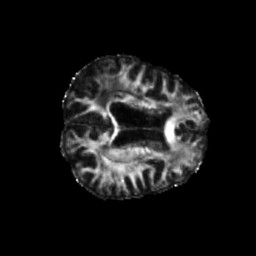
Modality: FA
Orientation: axial
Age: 68
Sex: female
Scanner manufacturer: siemens
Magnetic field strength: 3 T
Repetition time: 5.25 s
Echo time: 0.08 s